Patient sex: M
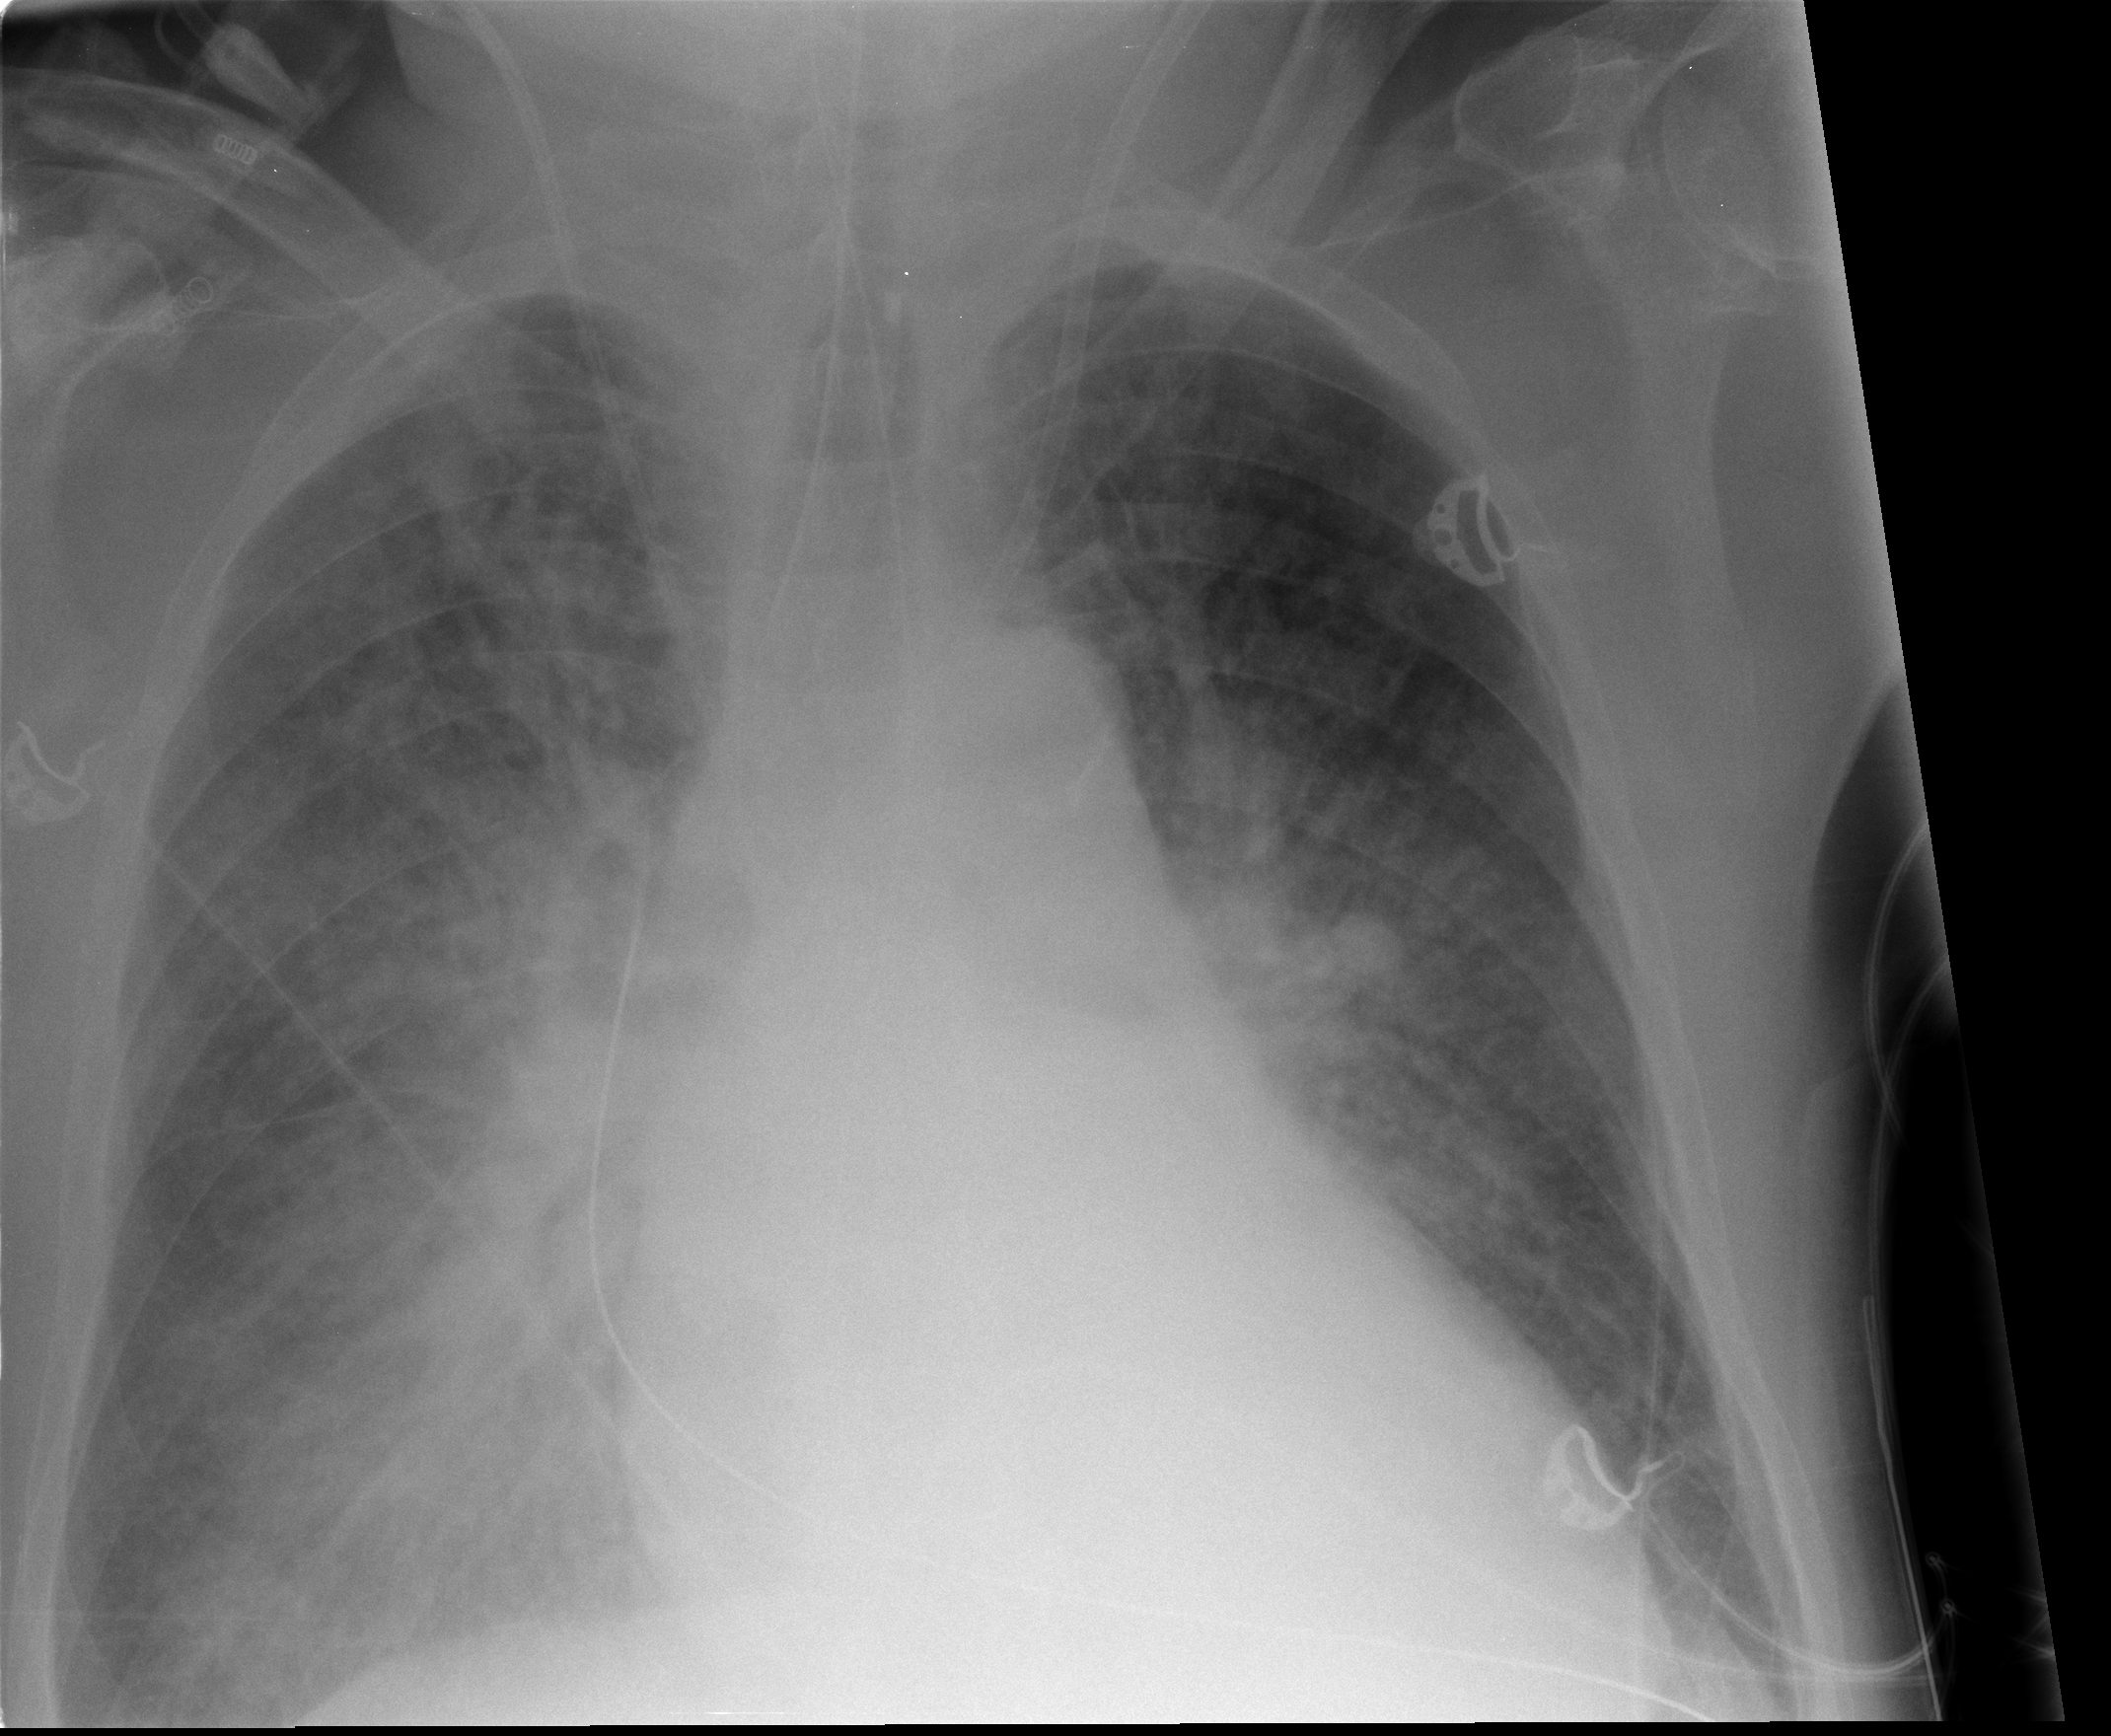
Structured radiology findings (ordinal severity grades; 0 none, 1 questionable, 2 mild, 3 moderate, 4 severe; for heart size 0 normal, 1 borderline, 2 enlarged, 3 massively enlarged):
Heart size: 0
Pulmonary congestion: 3
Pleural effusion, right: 0
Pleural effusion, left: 0
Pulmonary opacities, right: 3
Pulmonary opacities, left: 2
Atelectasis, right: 2
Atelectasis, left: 2